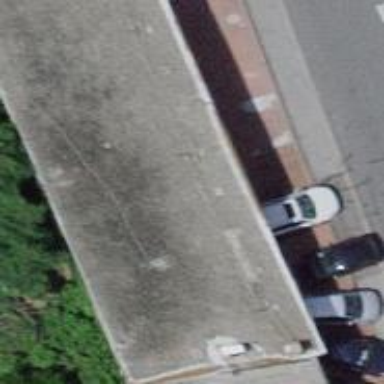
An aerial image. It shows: Car repair shop.